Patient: sex M, age 79
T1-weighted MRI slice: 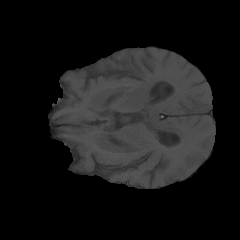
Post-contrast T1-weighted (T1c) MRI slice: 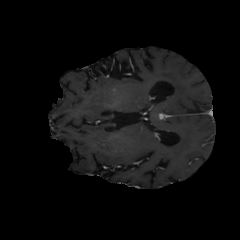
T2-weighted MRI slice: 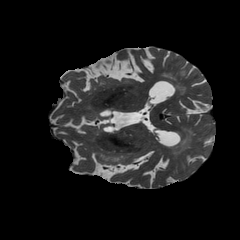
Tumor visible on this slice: no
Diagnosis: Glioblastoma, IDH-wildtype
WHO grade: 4